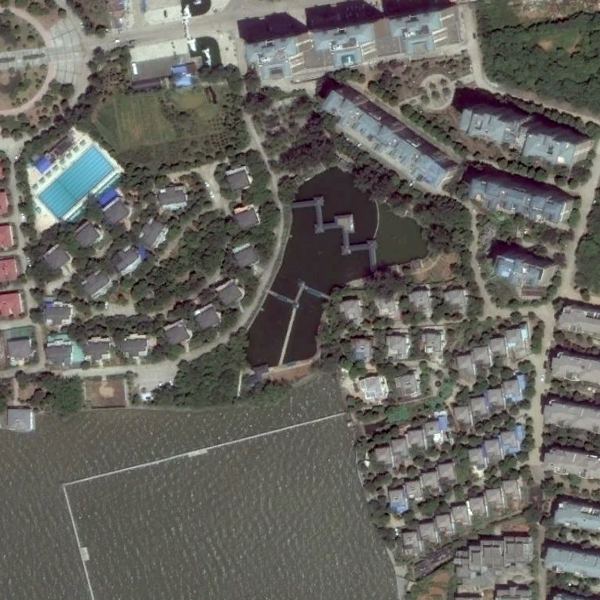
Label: Resort